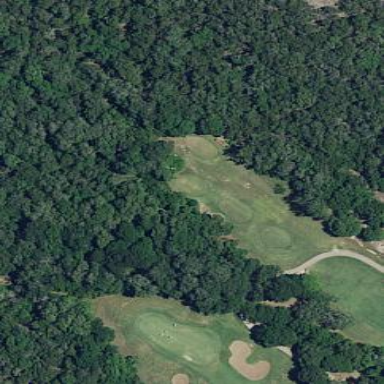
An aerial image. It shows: Rough area in golf course.